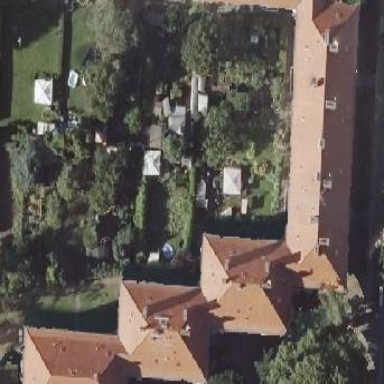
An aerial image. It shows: Residential building with hipped roof.